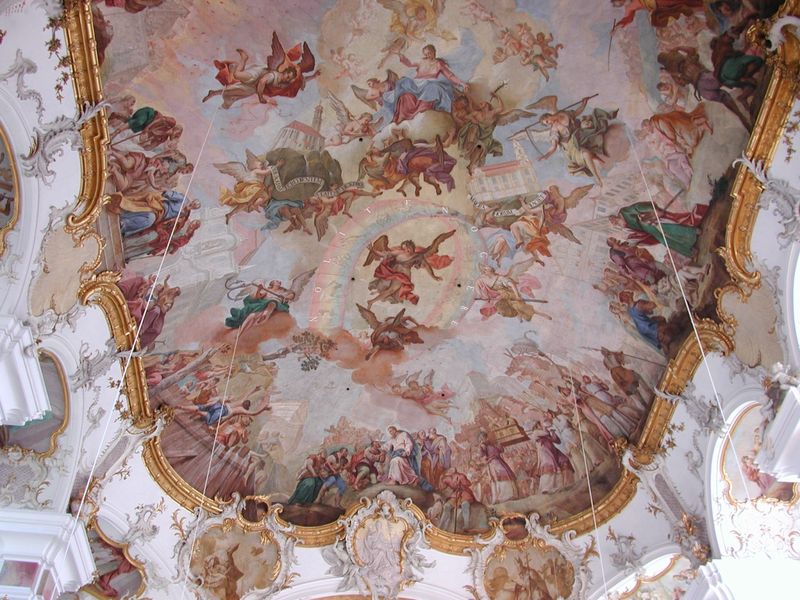
Titel: Deckenfresken
Künstler: Franz Georg Hermann
Standort: Maria Steinbach, Maria Steinbach (EU - D - BW)
Schlagwörter: blau, flügel, himmel, wasser, weiß, wolken, menschen, bunt, licht, marmor, säulen, gebäude, malerei, barock, kirche, gold, decke, rosa, fliegen, pferde, engel, schrift, bilder, ort, dorf, dekoration, bordüre, stuck, foto, kabel, kassetten, deckengemälde, fresko, anker, putten, fantasie, deckenmalerei, regenbogen, freske, deckenfresko, st. gallen, khimmel, denkenfresko